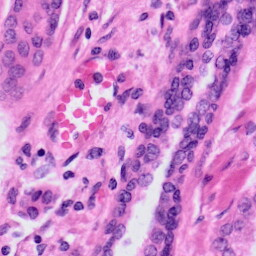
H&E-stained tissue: Prostate